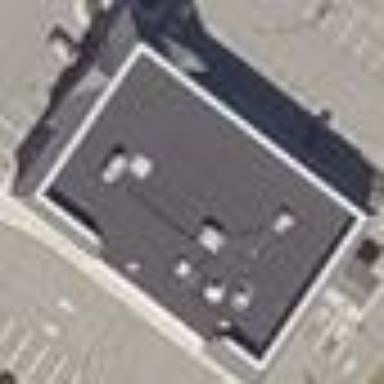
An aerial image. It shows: Building.